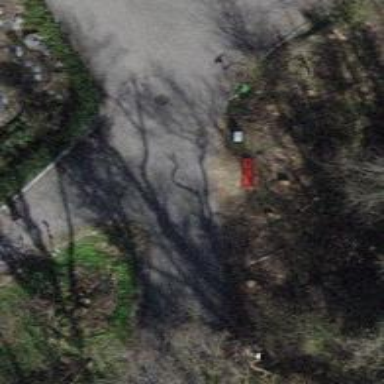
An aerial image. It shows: Red bench.